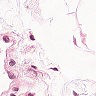
Metastatic tissue present: no